Aerial crown-view tile of a tropical tree (Barro Colorado Island, Panama), acquired 20250818:
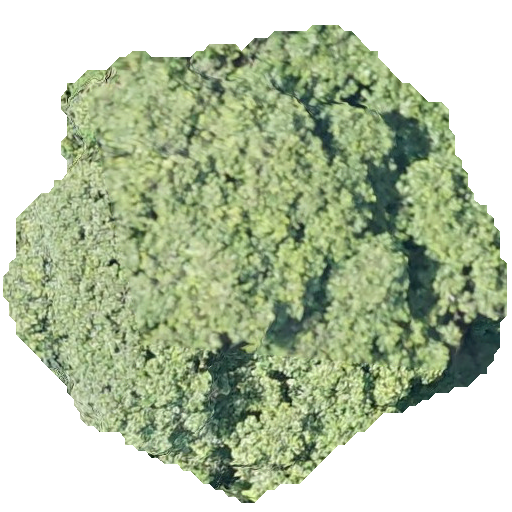
Species: Luehea seemannii
GBIF accepted scientific name: Luehea seemannii
Crown area: 240.819 m²